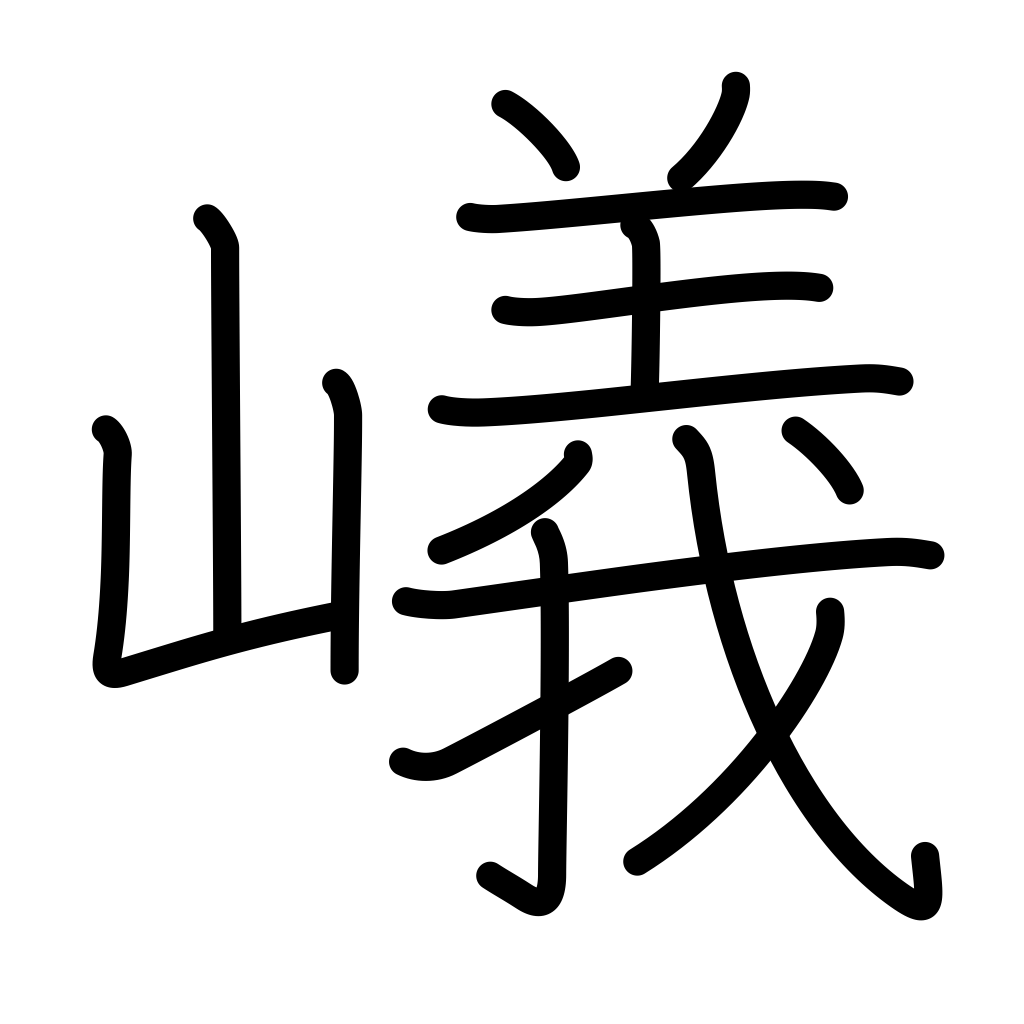
Meaning: high, steep